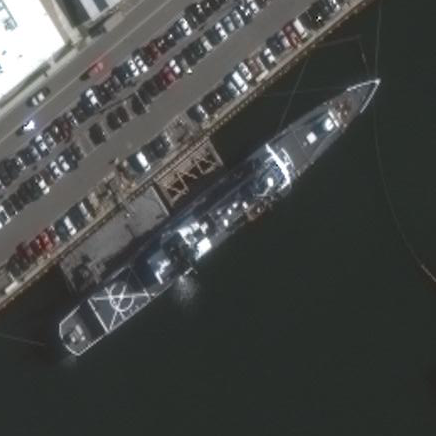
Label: cruiser